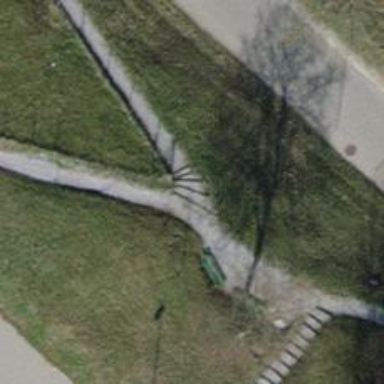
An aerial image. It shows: Pathway of pebblestone steps.